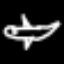
Label: airplane